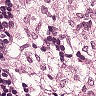
Metastatic tissue present: no